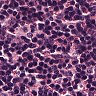
Metastatic tissue present: no